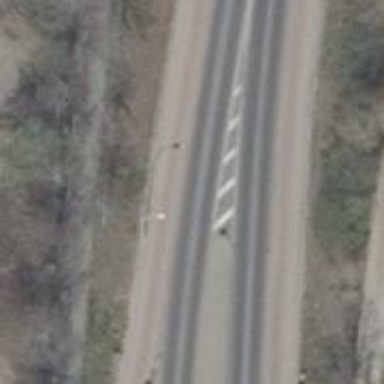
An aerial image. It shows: Secondary road with asphalt surface and embankment.